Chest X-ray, AP view. Patient: 26 years old, sex M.
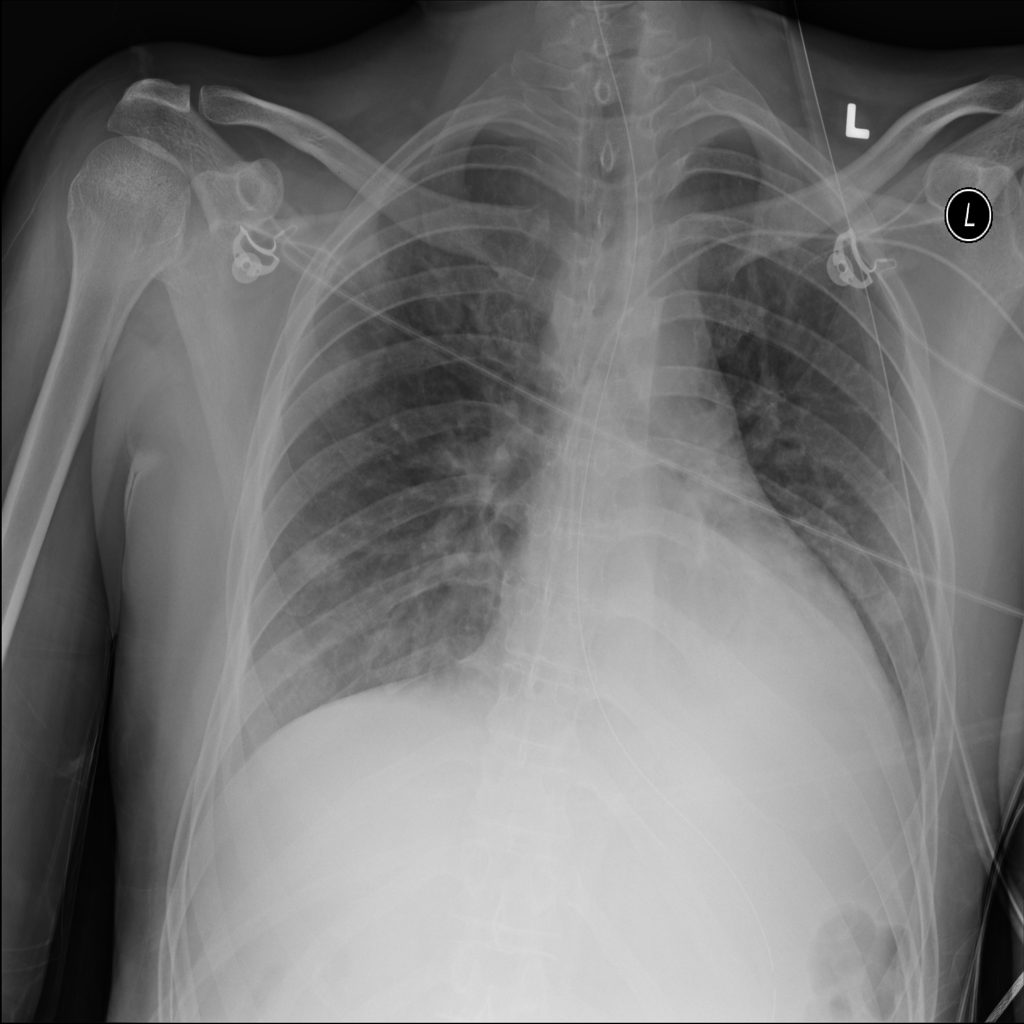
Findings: Consolidation